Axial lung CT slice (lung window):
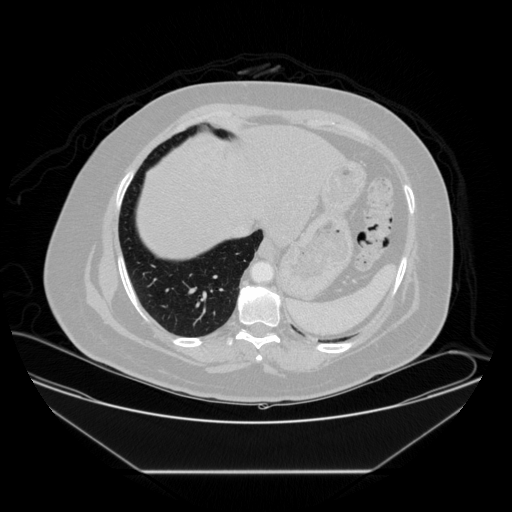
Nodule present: no